Question: I am trying to make a gridview that has a different first row than the other rows. I used the following code to achieve what you can see in the screenshot. The only problem now is that when you scroll the top row stays there:
'''
<LinearLayout
android:id="@+id/firstImages"
android:orientation="horizontal"
android:layout_width="match_parent"
android:layout_height="wrap_content">
<ImageView
android:id="@+id/imageFirst"
android:layout_weight="2"
android:scaleType="fitCenter"
android:adjustViewBounds="true"
android:layout_width="0dp"
android:layout_height="wrap_content" />
<LinearLayout
android:orientation="vertical"
android:layout_weight="1"
android:layout_width="0dp"
android:layout_height="wrap_content">
<ImageView
android:id="@+id/imageSecond"
android:scaleType="fitCenter"
android:adjustViewBounds="true"
android:layout_width="match_parent"
android:layout_weight="1"
android:layout_height="0dp" />
<ImageView
android:id="@+id/imageThird"
android:scaleType="fitCenter"
android:adjustViewBounds="true"
android:layout_width="match_parent"
android:layout_weight="1"
android:layout_height="0dp" />
</LinearLayout>
</LinearLayout>
<GridView
android:id="@+id/catchesGrid"
android:layout_width="match_parent"
android:layout_height="match_parent"
android:layout_below="@+id/firstImages"
android:layout_above="@+id/dealersFooter"
android:numColumns="3"
android:stretchMode="columnWidth"
android:layout_alignParentEnd="true">
</GridView>
'''
I am showing the images using Picasso:
'''
@Override
public View getView(int position, View convertView, ViewGroup parent) {
SquaredImageView view = (SquaredImageView) convertView;
if (view == null) {
view = new SquaredImageView(context);
view.setScaleType(CENTER_CROP);
}
Catch catchItem = getItem(position);
String url = "image_url";
Picasso.with(context) //
.load(url) //
.fit() //
.into(view);
return view;
}
'''

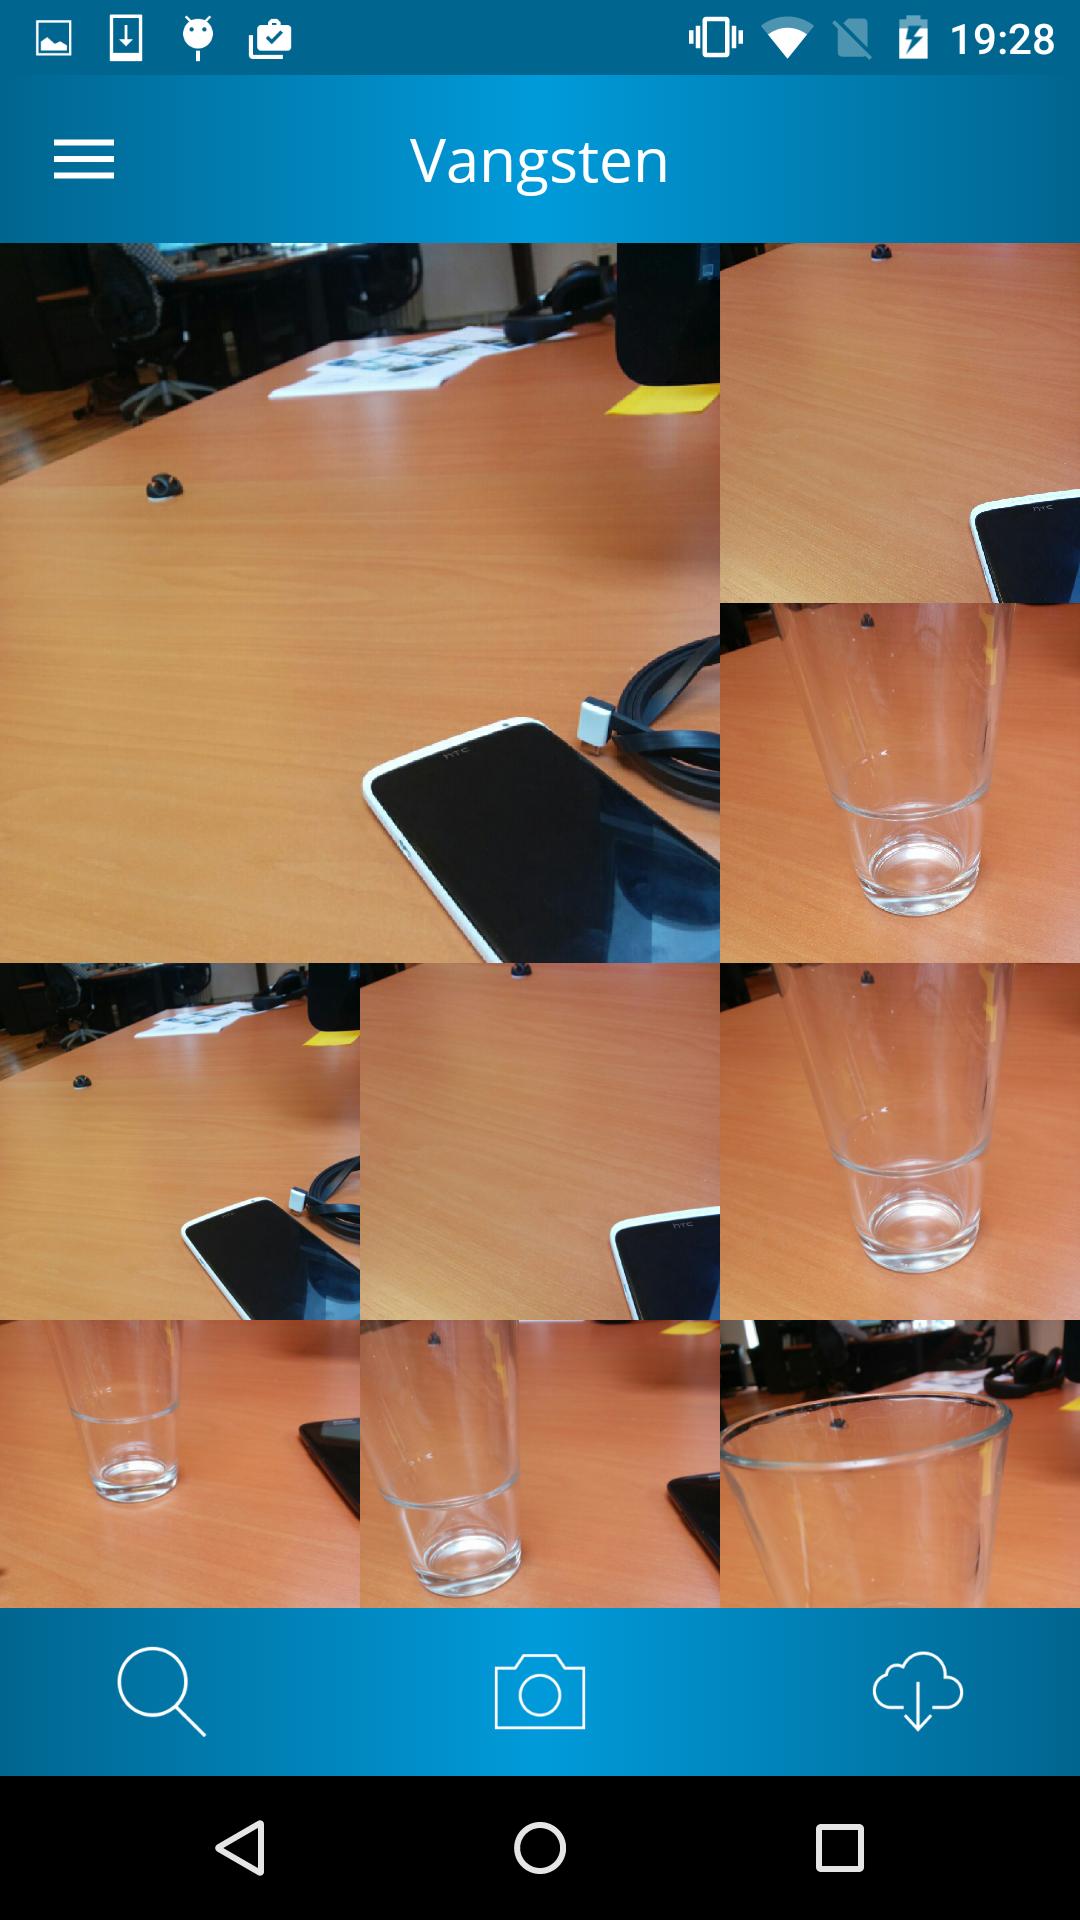
Answer: '''
<ScrollView
android:layout_width="match_parent"
android:layout_height="match_parent">
<LinearLayout
android:layout_width="wrap_content"
android:layout_height="wrap_content"
android:orientation="vertical">
<LinearLayout
android:id="@+id/firstImages"
android:orientation="horizontal"
android:layout_width="match_parent"
android:layout_height="wrap_content">
<ImageView
android:id="@+id/imageFirst"
android:layout_weight="2"
android:scaleType="fitCenter"
android:adjustViewBounds="true"
android:layout_width="0dp"
android:layout_height="wrap_content" />
<LinearLayout
android:orientation="vertical"
android:layout_weight="1"
android:layout_width="0dp"
android:layout_height="wrap_content">
<ImageView
android:id="@+id/imageSecond"
android:scaleType="fitCenter"
android:adjustViewBounds="true"
android:layout_width="match_parent"
android:layout_weight="1"
android:layout_height="0dp" />
<ImageView
android:id="@+id/imageThird"
android:scaleType="fitCenter"
android:adjustViewBounds="true"
android:layout_width="match_parent"
android:layout_weight="1"
android:layout_height="0dp" />
</LinearLayout>
</LinearLayout>
<GridView
android:id="@+id/catchesGrid"
android:layout_width="match_parent"
android:layout_height="match_parent"
android:layout_below="@+id/firstImages"
android:layout_above="@+id/dealersFooter"
android:numColumns="3"
android:stretchMode="columnWidth"
android:layout_alignParentEnd="true">
</GridView>
</LinearLayout>
</ScrollView>
'''
Now in your code, scroll using the 'ScrollView' do not scroll using the GridView.
Also note that 'ScrollView' can only host one direct child, hence the extra 'LinearLayout'.